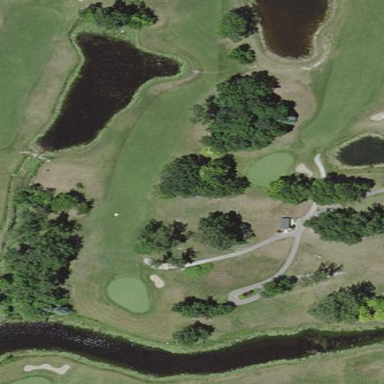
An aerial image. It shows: Grassy area designated as golf fairway.